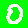
Digit: 0